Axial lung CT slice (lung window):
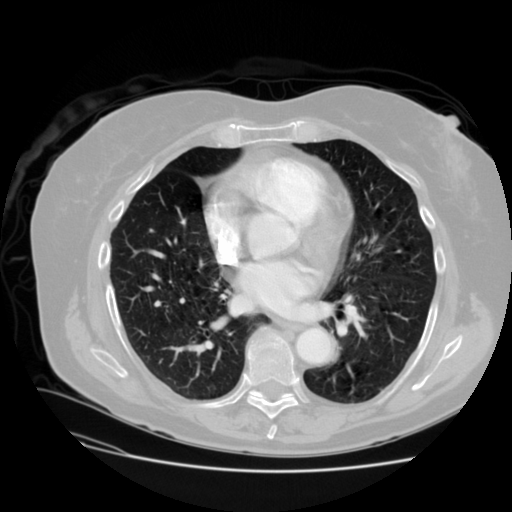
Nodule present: no